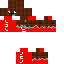
A female human skin with dark skin, wearing brown long hair dressed in a red hoodie and red pants, featuring a closed mouth.